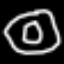
Label: donut